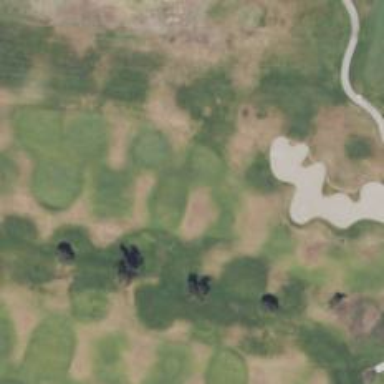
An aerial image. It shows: View of golf hole.